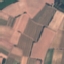
Land use / land cover: PermanentCrop